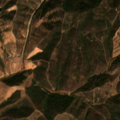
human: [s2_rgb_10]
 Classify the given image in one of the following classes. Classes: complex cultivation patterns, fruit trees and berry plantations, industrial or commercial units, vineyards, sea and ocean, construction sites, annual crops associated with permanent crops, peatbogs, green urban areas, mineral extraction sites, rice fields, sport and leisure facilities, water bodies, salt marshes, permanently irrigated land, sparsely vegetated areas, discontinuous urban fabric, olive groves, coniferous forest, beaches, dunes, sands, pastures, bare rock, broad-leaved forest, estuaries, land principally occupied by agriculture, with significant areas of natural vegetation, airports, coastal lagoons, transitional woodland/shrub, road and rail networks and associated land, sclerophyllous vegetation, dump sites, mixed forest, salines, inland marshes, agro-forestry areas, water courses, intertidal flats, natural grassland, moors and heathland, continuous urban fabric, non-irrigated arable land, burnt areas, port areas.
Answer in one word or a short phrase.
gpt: broad-leaved forest, transitional woodland/shrub